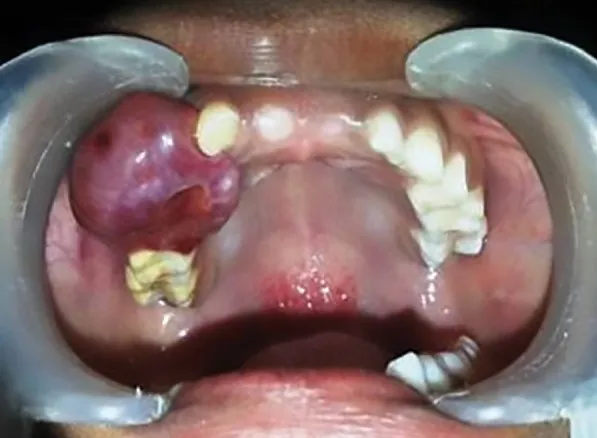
Intraoral view of lesion.
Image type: pathology (gram)